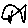
Label: fish